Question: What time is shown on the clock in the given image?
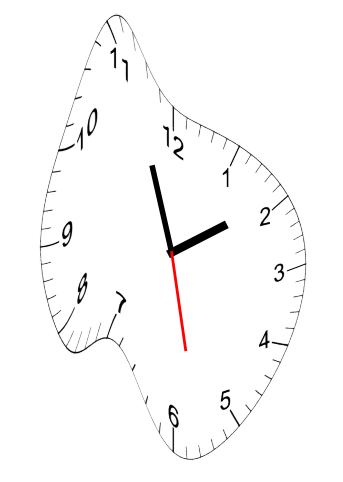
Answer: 01:56:28